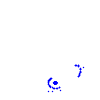
Particle: kaon